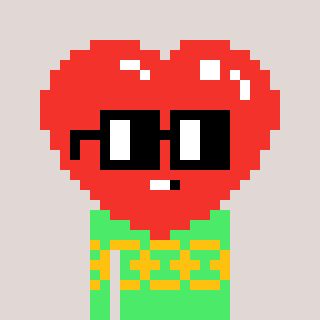
a pixel art character with square black glasses, a heart-shaped head and a teal-colored body on a warm background